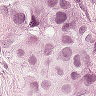
Metastatic tissue present: yes